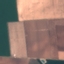
Land use / land cover class: AnnualCrop